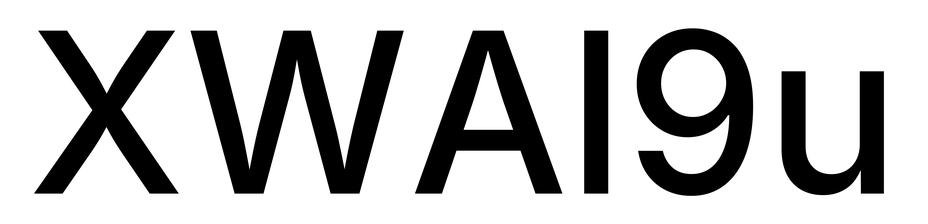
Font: Inter_Medium